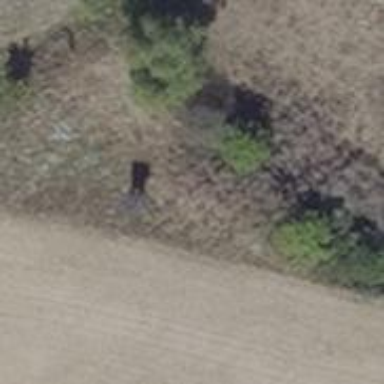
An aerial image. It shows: Hunting stand.